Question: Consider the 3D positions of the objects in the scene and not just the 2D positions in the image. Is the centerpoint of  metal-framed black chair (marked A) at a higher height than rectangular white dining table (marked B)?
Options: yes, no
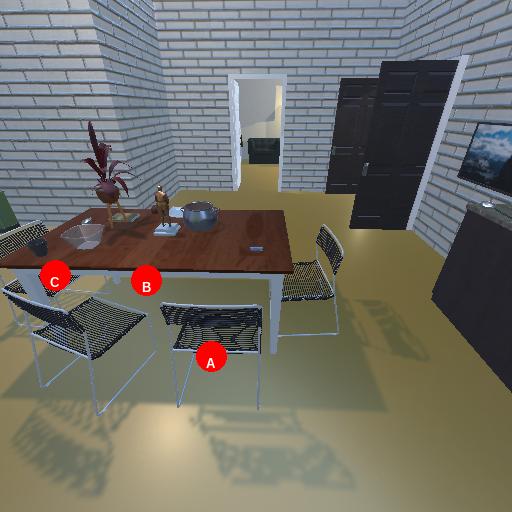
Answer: yes